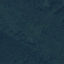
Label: Forest